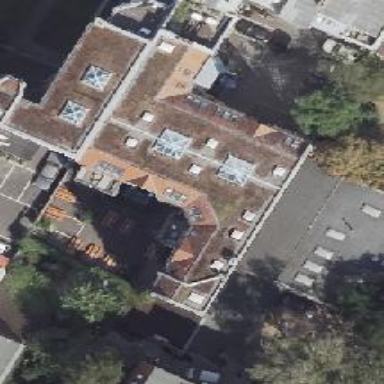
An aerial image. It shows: Cafe.